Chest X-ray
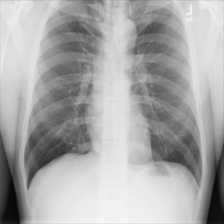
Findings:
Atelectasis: negative
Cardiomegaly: negative
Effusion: negative
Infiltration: negative
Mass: negative
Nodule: negative
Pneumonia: negative
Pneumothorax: negative
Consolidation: negative
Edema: negative
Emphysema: negative
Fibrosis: negative
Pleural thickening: negative
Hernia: negative